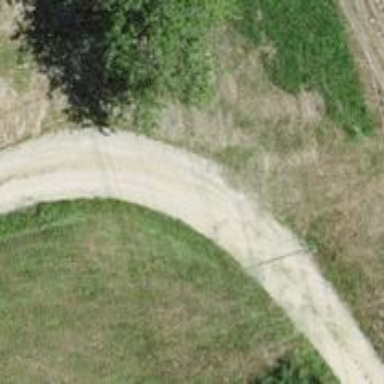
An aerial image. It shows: Track with fine gravel surface. The track type is grade 2.